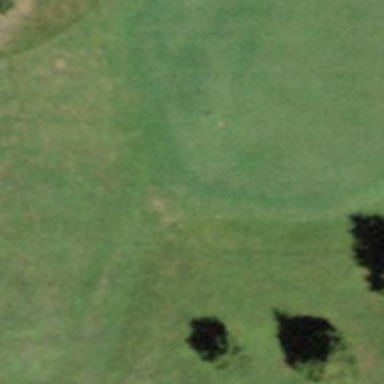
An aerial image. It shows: Golf green.